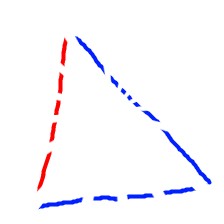
Shape: triangle